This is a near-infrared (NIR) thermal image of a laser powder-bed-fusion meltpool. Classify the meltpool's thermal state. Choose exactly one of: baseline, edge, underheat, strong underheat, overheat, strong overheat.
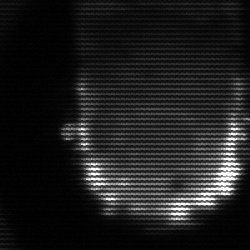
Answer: baseline